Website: apple
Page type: payment
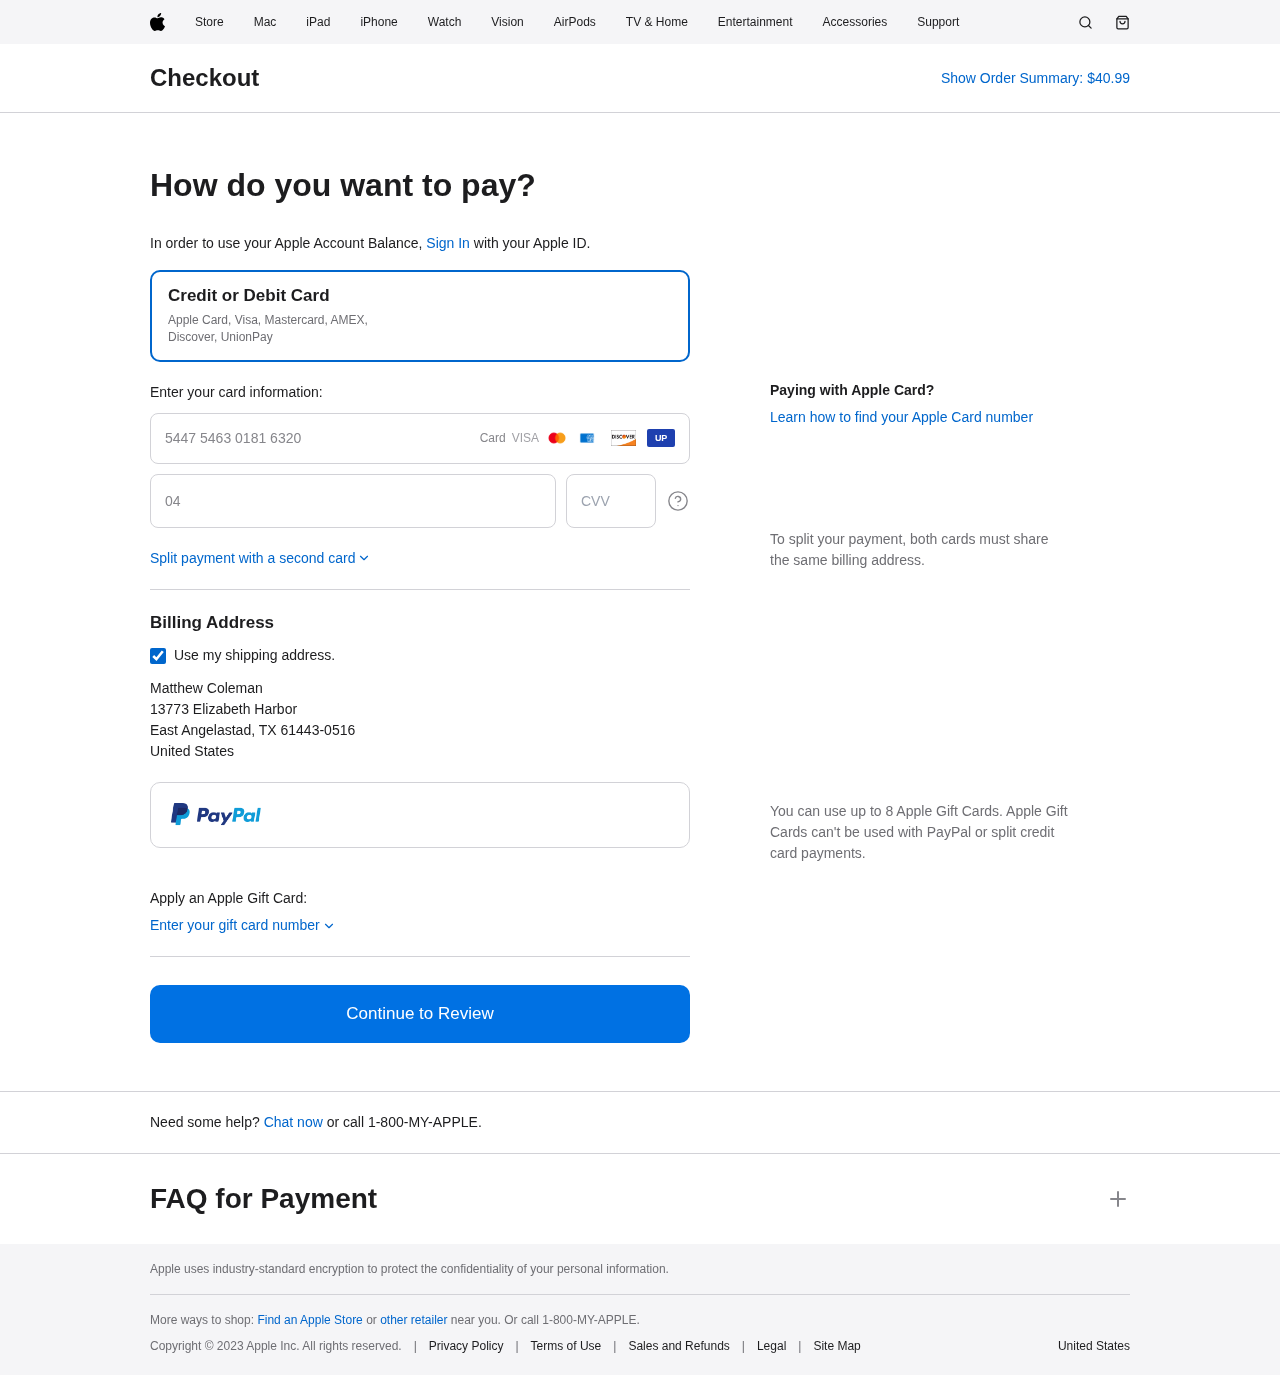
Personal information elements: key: PII_CARD_CVV
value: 469
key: PII_CARD_EXPIRY
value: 04/27
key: PII_CARD_NUMBER
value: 5447 5463 0181 6320
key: PII_COUNTRY
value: United States
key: PII_FULLNAME
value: Matthew Coleman
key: PII_STREET
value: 13773 Elizabeth Harbor
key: PII_CITY_STATE_ZIP
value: East Angelastad, TX 61443-0516
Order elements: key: ORDER_TOTAL
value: $40.99